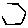
Label: hexagon